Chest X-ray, PA view. Patient: 14 years old, sex M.
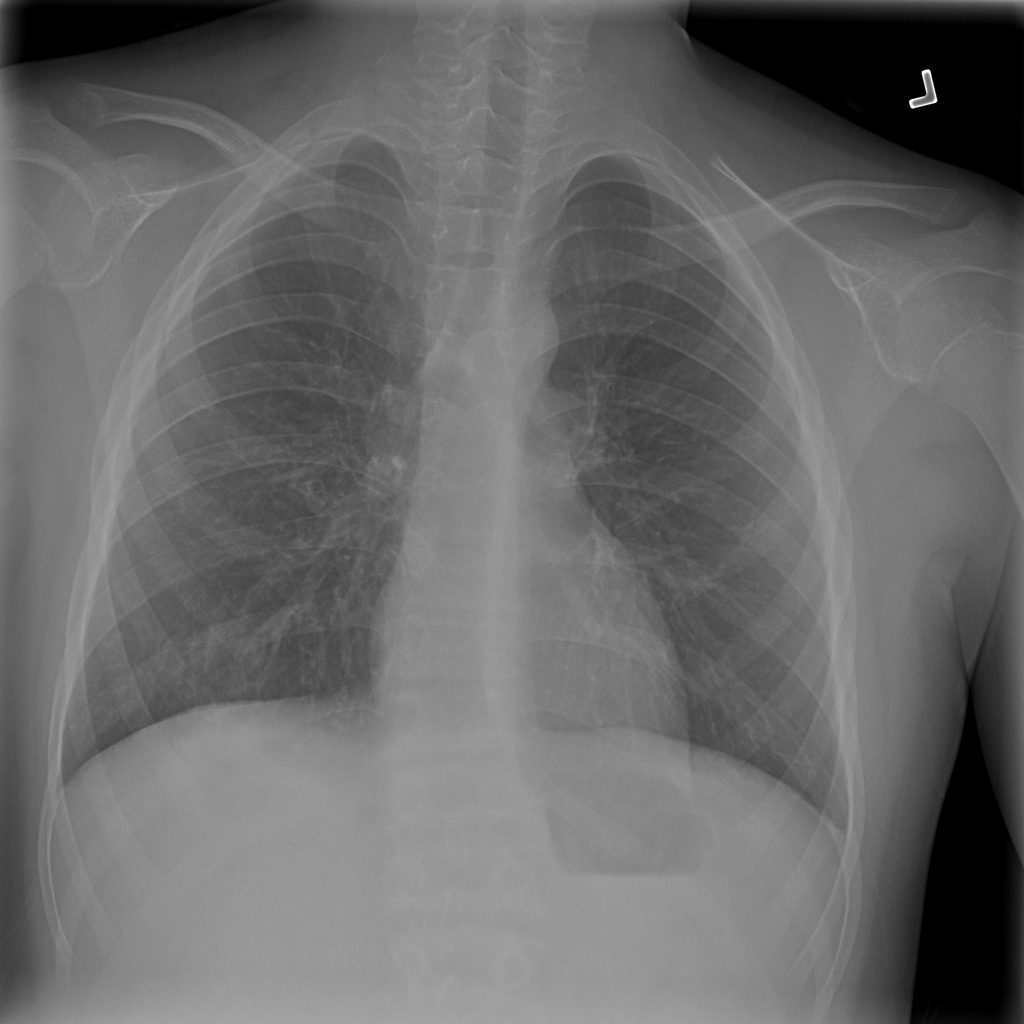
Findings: No Finding